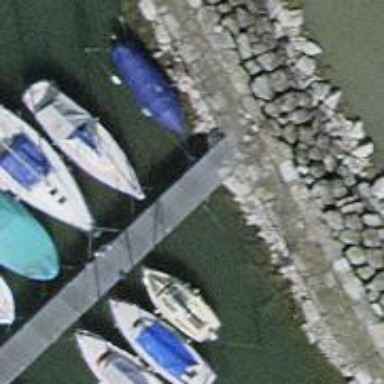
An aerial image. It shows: Man-made pier.